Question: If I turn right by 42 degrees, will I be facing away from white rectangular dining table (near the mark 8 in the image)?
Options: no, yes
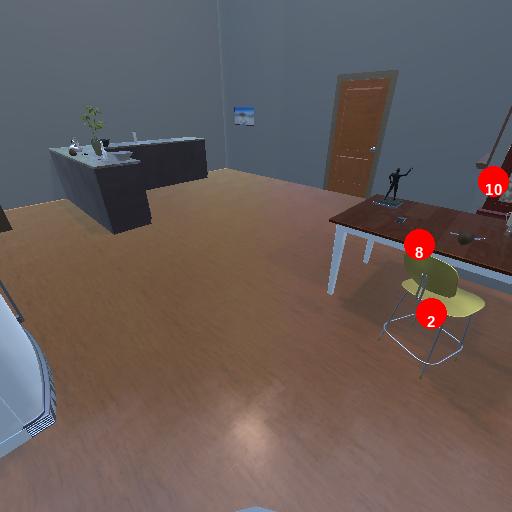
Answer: no